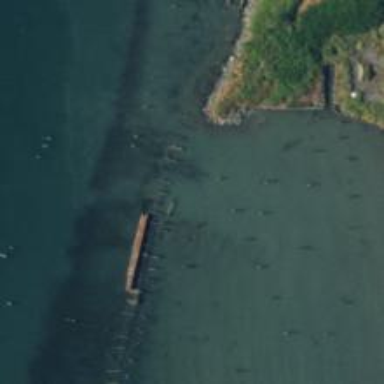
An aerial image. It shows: Pier that is in ruins.